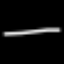
Label: line